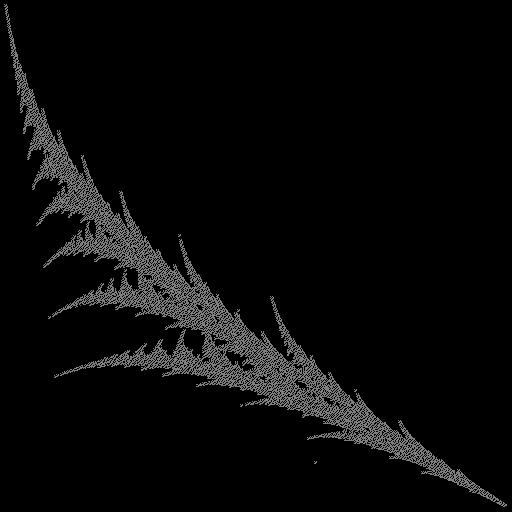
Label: umbrellafern